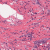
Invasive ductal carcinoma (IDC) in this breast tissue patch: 1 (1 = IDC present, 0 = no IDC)